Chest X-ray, PA view. Patient: 77 years old, sex M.
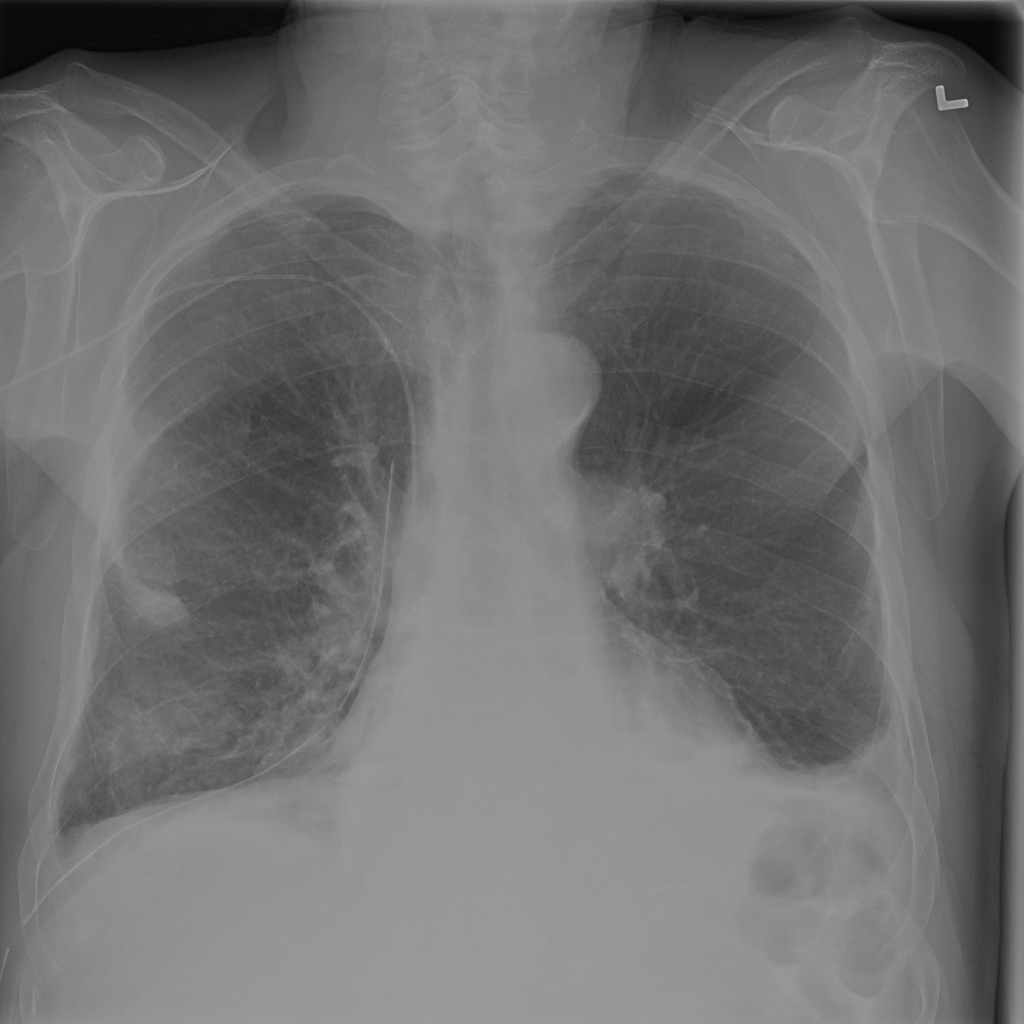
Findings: Effusion, Infiltration, Pneumothorax